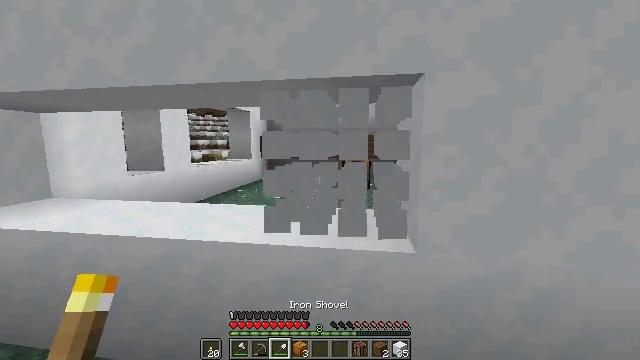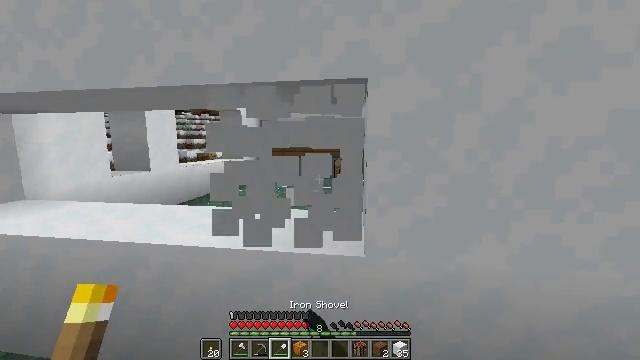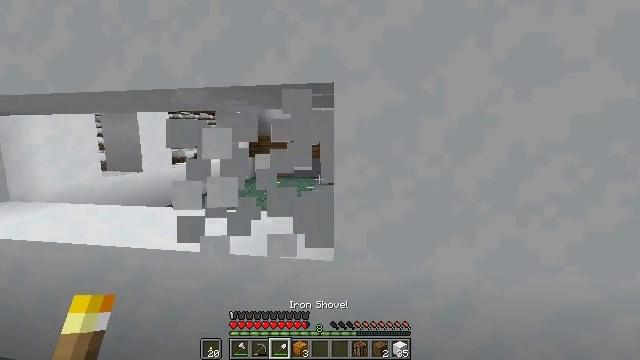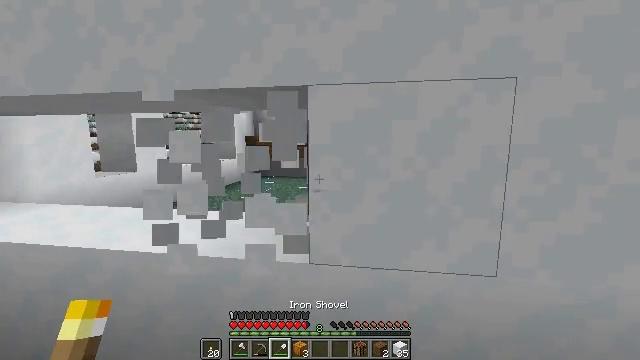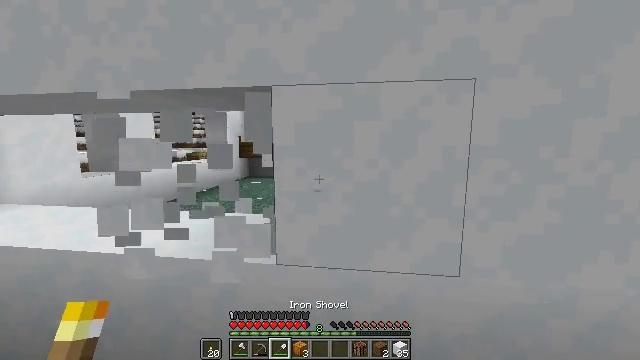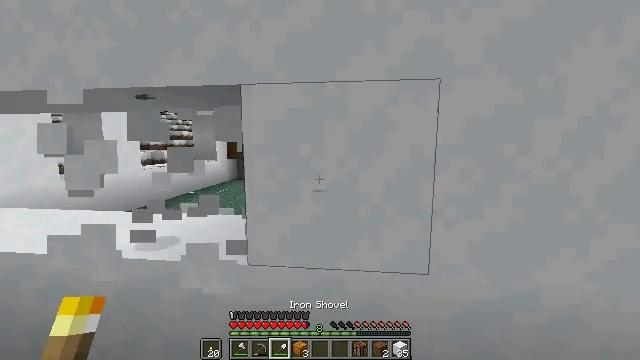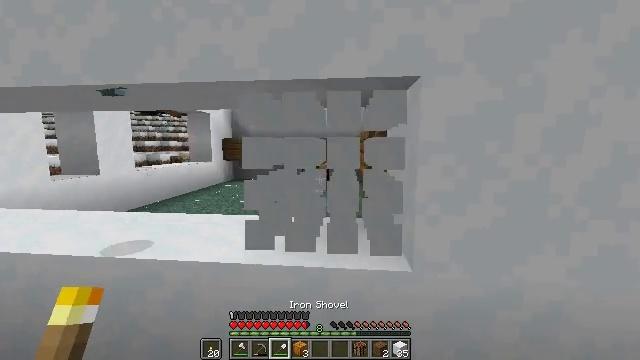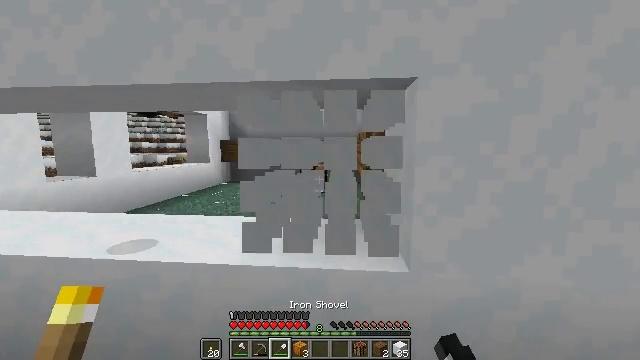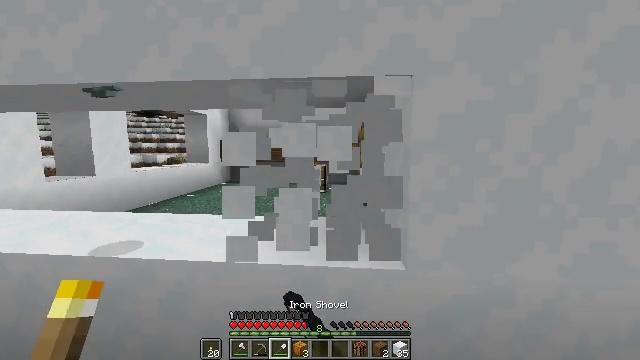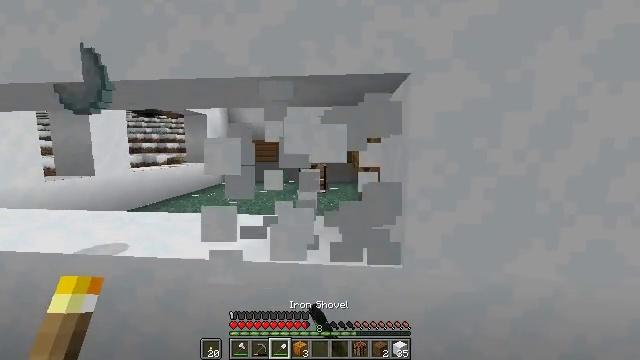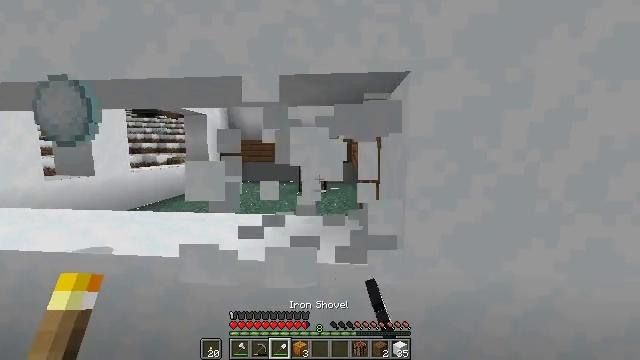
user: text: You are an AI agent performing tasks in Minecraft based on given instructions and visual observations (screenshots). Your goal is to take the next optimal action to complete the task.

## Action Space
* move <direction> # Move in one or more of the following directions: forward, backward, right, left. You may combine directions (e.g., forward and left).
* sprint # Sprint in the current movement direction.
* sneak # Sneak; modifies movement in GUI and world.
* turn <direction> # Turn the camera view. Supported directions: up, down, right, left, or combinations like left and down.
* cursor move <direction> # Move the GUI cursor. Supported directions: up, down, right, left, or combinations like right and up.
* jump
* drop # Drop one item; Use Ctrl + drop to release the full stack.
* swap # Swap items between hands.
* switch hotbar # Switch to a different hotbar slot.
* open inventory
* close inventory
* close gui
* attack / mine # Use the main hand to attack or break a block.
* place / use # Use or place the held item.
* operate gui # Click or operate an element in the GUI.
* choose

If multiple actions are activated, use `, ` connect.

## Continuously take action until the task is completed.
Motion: motion action
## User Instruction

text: Collect the snow block to use for building.
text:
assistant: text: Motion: move right, attack / mine
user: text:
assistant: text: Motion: move right
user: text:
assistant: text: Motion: move right
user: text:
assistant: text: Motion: no_op
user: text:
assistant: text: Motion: turn right
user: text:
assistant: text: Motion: attack / mine
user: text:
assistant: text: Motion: attack / mine
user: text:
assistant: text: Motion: attack / mine
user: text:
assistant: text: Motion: no_op
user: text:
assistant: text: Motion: no_op
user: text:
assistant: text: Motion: no_op